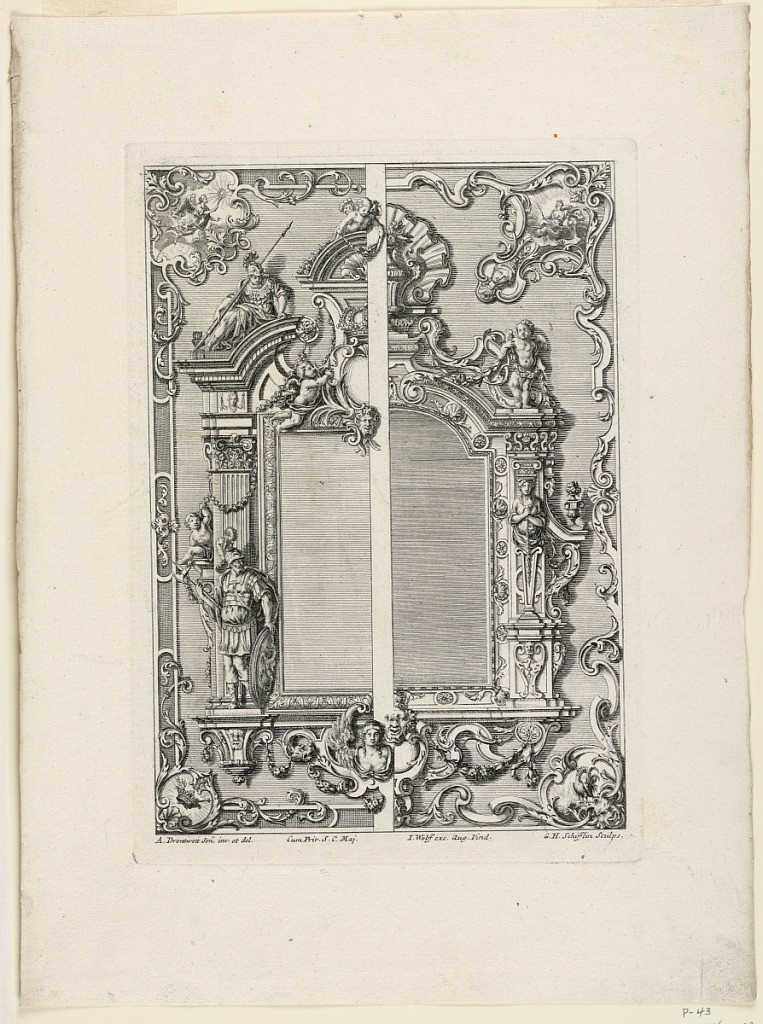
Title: Unterschiedlich Augspurgische Goldschmidts Arbeit, "Mirror Frame", Plate 5
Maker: Abraham Drentwet, German, 1647 – 1727
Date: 1721–40
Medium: Engraving
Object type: Print
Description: Vertical rectangle. Alternative designs for a large frame, broken in the center. Right, a half-caryatid under an Ionic capital, a putto standing above her. Top center of the frame, a large urn before a large shell. Upper right, a seated figure of justice; lower right, a cock crowing. Left side, a general standing with a putto above his right shoulder. Athena above, seated. Upper left, an angel; lower left, a crown. Below, the artists' and publisher's names.